Interaction volume radius: 5 \u00c5
Interaction volume height: 20 \u00c5
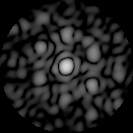
Disorder parameter: 0.6993